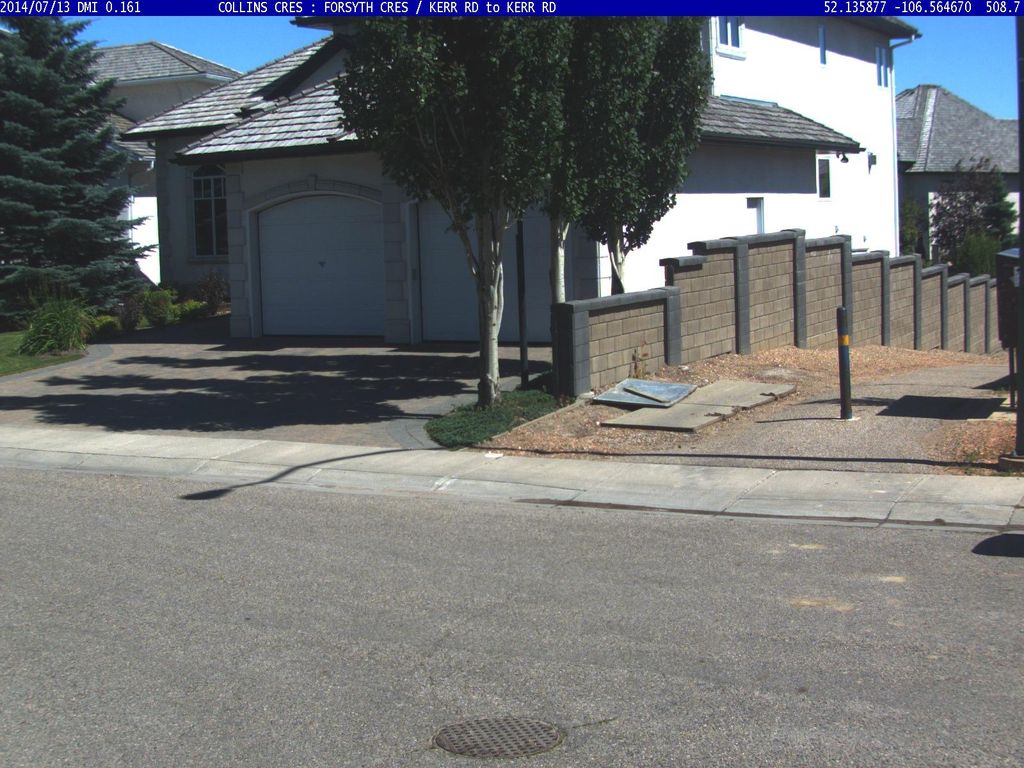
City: saskatoon